Interaction volume radius: 10 \u00c5
Interaction volume height: 10 \u00c5
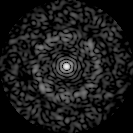
Disorder parameter: 0.8257